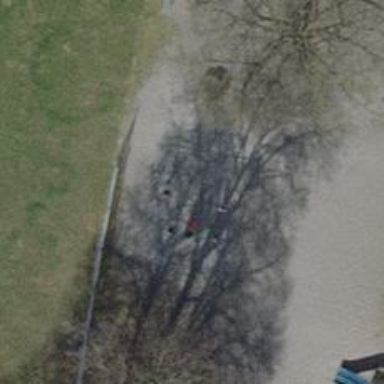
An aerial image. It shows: Playground featuring swings.